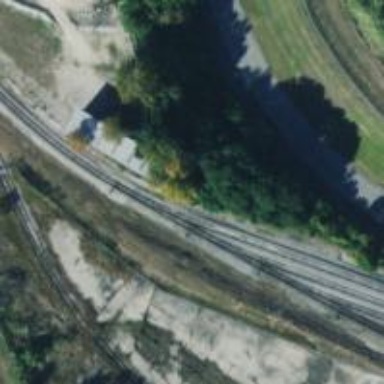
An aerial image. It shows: Railway spur service.